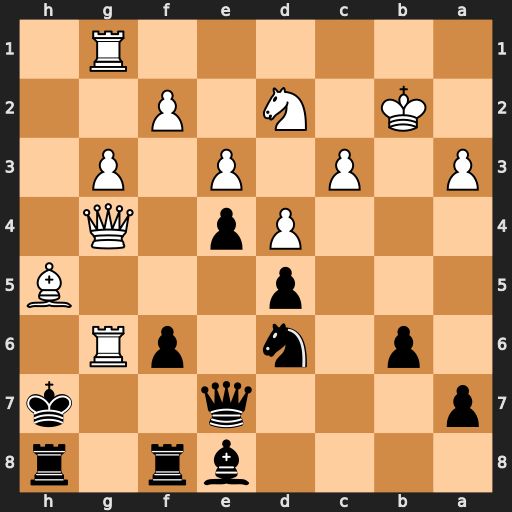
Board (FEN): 4br1r/p3q2k/1p1n1pR1/3p3B/3Pp1Q1/P1P1P1P1/1K1N1P2/6R1
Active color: b
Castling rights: -
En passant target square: -
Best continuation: f5